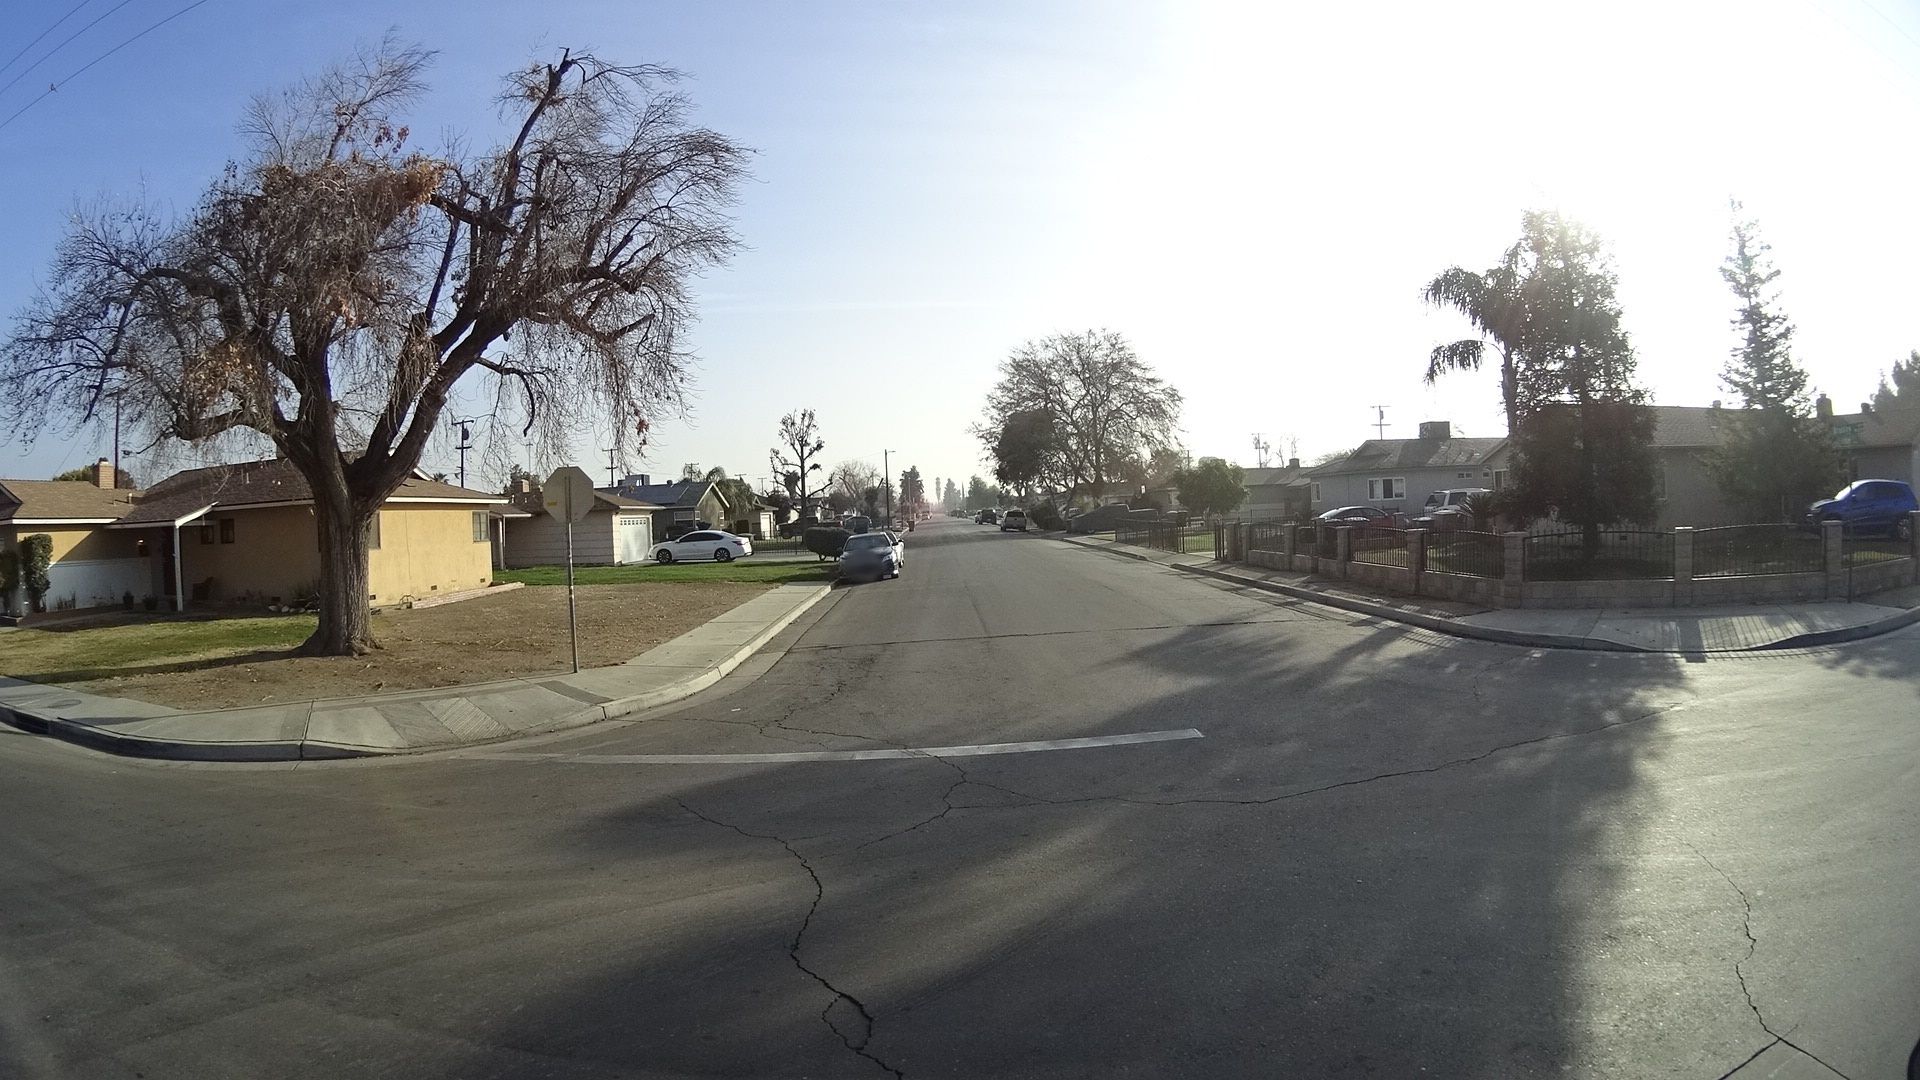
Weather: snowy
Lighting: day
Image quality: good
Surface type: driving surface
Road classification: residential
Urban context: urban centre
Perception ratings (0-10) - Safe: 4.24, Lively: 4.78, Beautiful: 8.23, Boring: 3.68, Depressing: 3.76, Wealthy: 6.2